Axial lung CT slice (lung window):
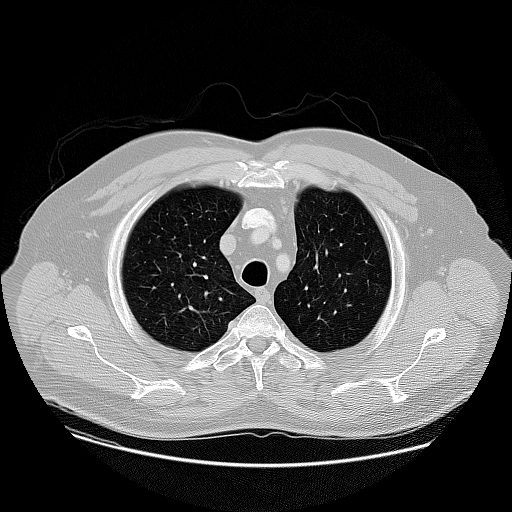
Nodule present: no